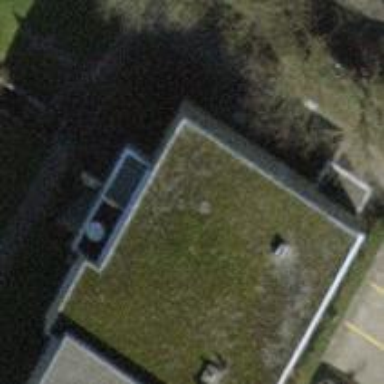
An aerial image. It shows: Building with flat roof.